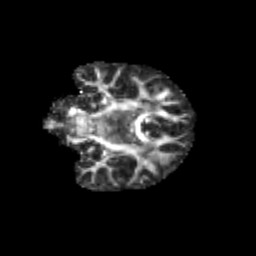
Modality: FA
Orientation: coronal
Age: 12
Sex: female
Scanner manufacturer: siemens
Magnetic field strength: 3 T
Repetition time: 3.8 s
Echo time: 0.07 s